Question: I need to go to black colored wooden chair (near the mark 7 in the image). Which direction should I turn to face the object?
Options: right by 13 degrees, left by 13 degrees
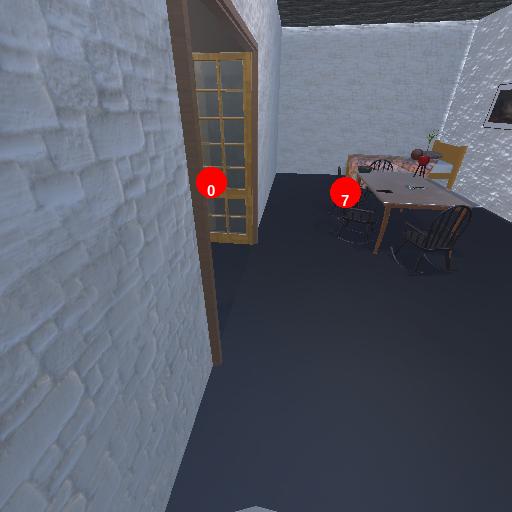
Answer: right by 13 degrees